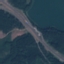
Land use / land cover: Highway